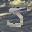
Label: 5